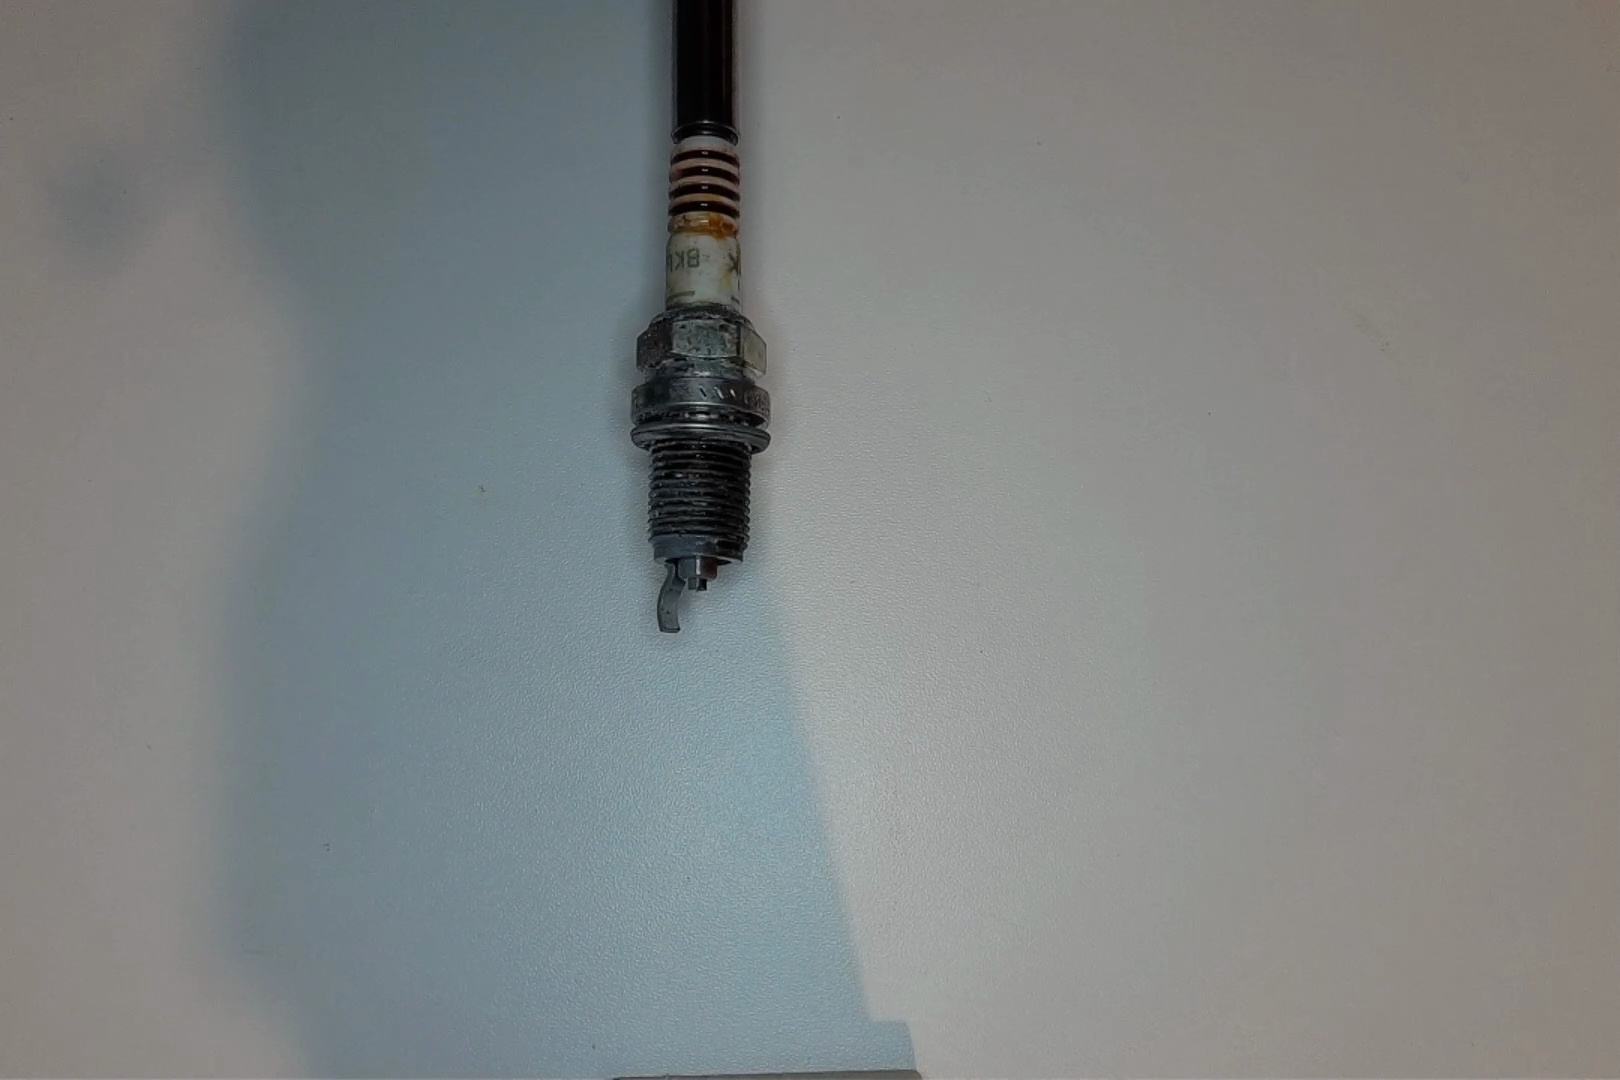
Label: anomaly